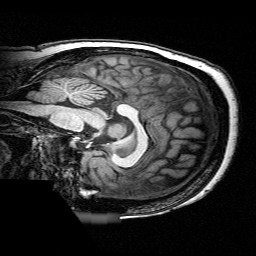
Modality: T1w
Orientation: sagittal
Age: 63
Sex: female
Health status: ill
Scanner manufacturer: siemens
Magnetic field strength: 3 T
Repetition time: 0.0025 s
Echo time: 0.00336 s